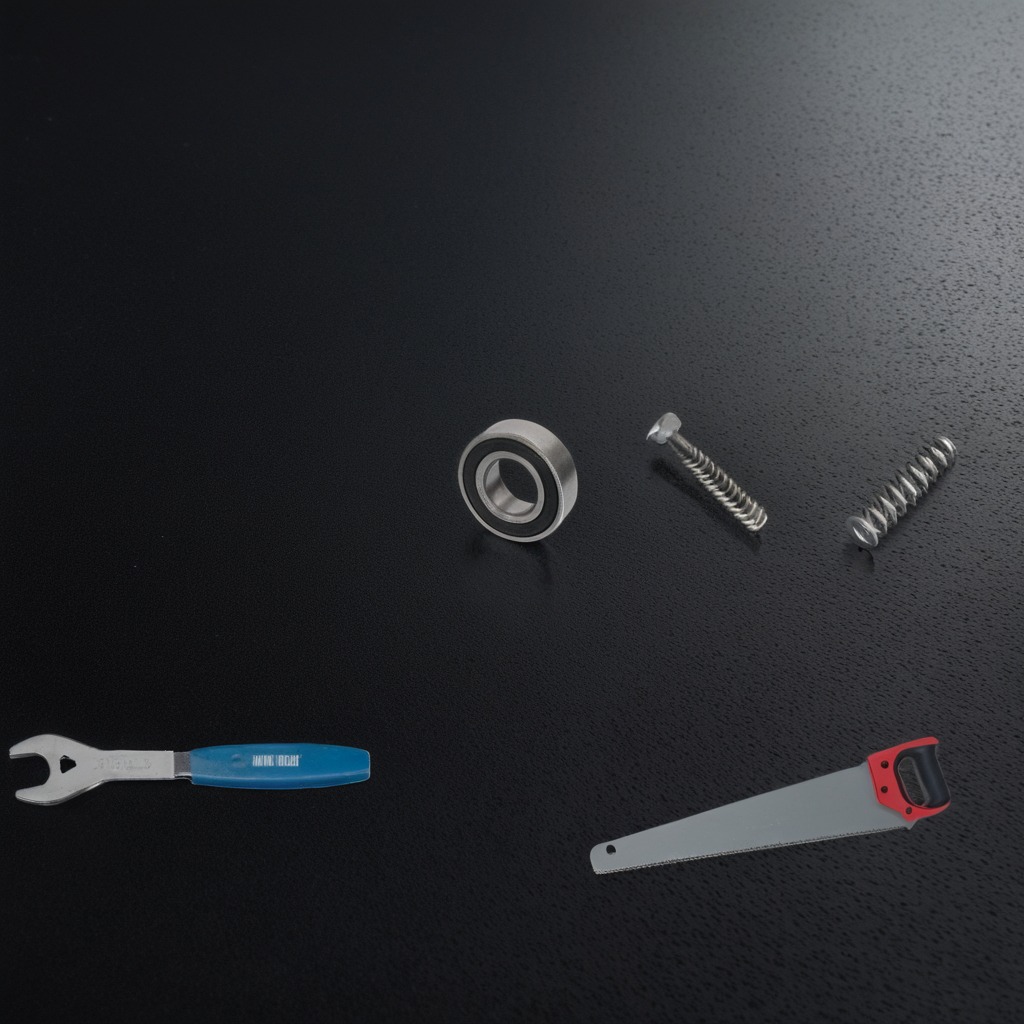
A ball bearing, a machine screw, a coiled metal spring, a saw, and a wrench are lying on the granite tabletop.